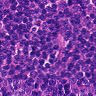
Metastatic tissue present: no